Question: Current the google map display US as default.

I want to dispaly India as default on the map.
How can i do this?
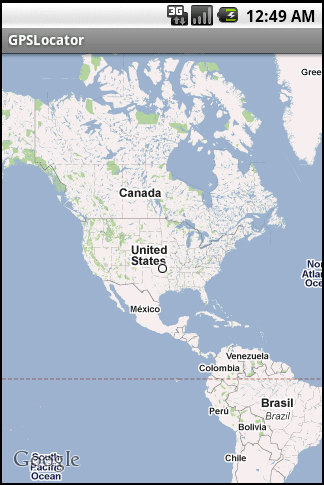
Answer: Call 'getController()' on your 'MapView' to get a 'MapController', then call 'setCenter()' to set the center of the map to whatever coordinates you like. You may also want to call 'setZoom()' to control the zoom level.